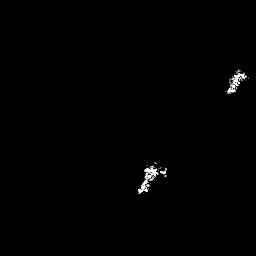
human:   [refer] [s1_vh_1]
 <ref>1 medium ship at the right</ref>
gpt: <box>[[87, 27, 95, 37, 0]]</box>